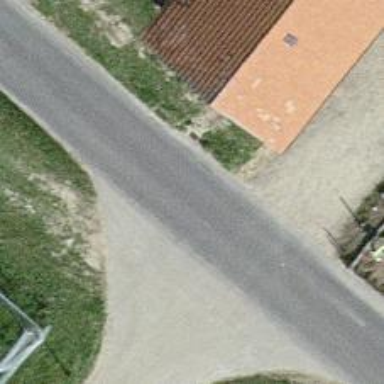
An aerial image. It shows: Asphalt road classified as tertiary.